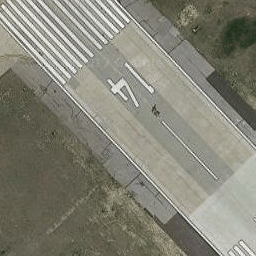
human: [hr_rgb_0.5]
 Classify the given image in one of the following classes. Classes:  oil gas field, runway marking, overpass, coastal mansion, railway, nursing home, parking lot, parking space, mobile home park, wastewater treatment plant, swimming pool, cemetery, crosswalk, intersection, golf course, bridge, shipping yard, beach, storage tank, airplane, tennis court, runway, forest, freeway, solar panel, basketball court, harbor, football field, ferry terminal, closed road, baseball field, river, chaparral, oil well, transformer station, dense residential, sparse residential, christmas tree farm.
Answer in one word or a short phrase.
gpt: runway